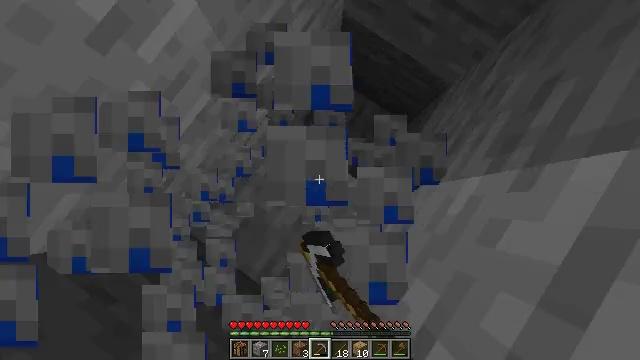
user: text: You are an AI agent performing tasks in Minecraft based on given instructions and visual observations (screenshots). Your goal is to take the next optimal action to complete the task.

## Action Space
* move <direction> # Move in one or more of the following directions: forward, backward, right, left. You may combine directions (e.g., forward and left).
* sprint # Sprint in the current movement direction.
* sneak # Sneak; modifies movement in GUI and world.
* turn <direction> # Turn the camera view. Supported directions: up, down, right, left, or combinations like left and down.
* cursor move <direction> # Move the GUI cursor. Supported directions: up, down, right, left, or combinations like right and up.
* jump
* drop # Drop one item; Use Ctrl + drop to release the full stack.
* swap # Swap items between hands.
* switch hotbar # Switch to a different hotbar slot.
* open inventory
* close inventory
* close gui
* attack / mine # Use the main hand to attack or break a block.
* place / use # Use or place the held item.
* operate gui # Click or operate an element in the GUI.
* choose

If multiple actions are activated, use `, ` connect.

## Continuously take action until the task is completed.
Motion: motion action
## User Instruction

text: Collect lapis ore for enchanting.
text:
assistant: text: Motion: attack / mine